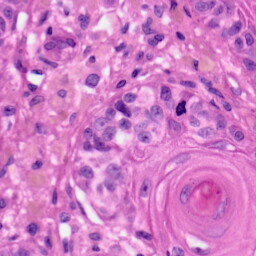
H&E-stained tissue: Skin